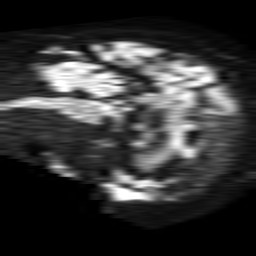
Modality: TRACE
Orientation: sagittal
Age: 81
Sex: female
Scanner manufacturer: philips
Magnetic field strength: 1.5 T
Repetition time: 4.6 s
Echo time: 0.08631 s